Question: As you can see in the screenshot, I am getting this weird string for some simulators. How can I fix this?

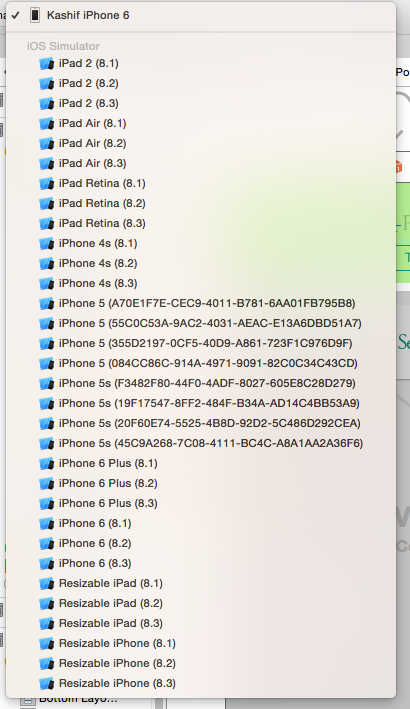
Answer: Thanks to @stevechen for pointing me in the right direction, I finally solved this problem :
1. Xcode Menu > Open Developer Tools > Open iOS Simulator
2. iOS Simulator Menu > Hardware > Device > Manage Devices
3. Delete all the bad entries
4. Add then back
Enjoy!